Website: slack
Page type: stored-credit-cards
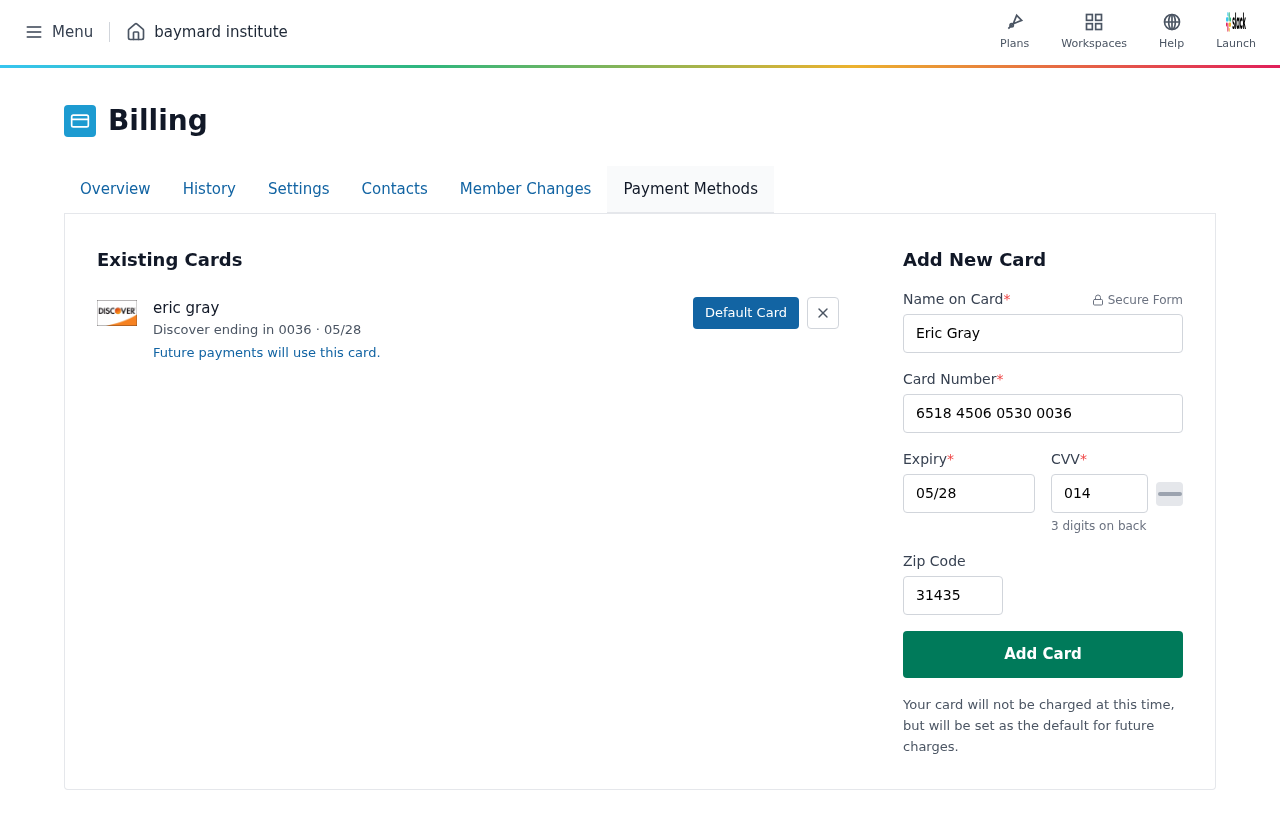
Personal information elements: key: PII_CARD_CVV
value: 014
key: PII_CARD_EXPIRY
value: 05/28
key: PII_CARD_EXPIRY_MONTH
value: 05
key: PII_CARD_EXPIRY_YEAR
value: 28
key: PII_CARD_LAST4
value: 0036
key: PII_CARD_NUMBER
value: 6518 4506 0530 0036
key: PII_CARD_TYPE
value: Discover
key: PII_FULLNAME
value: eric gray
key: PII_FULLNAME
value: Eric Gray
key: PII_POSTCODE
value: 31435